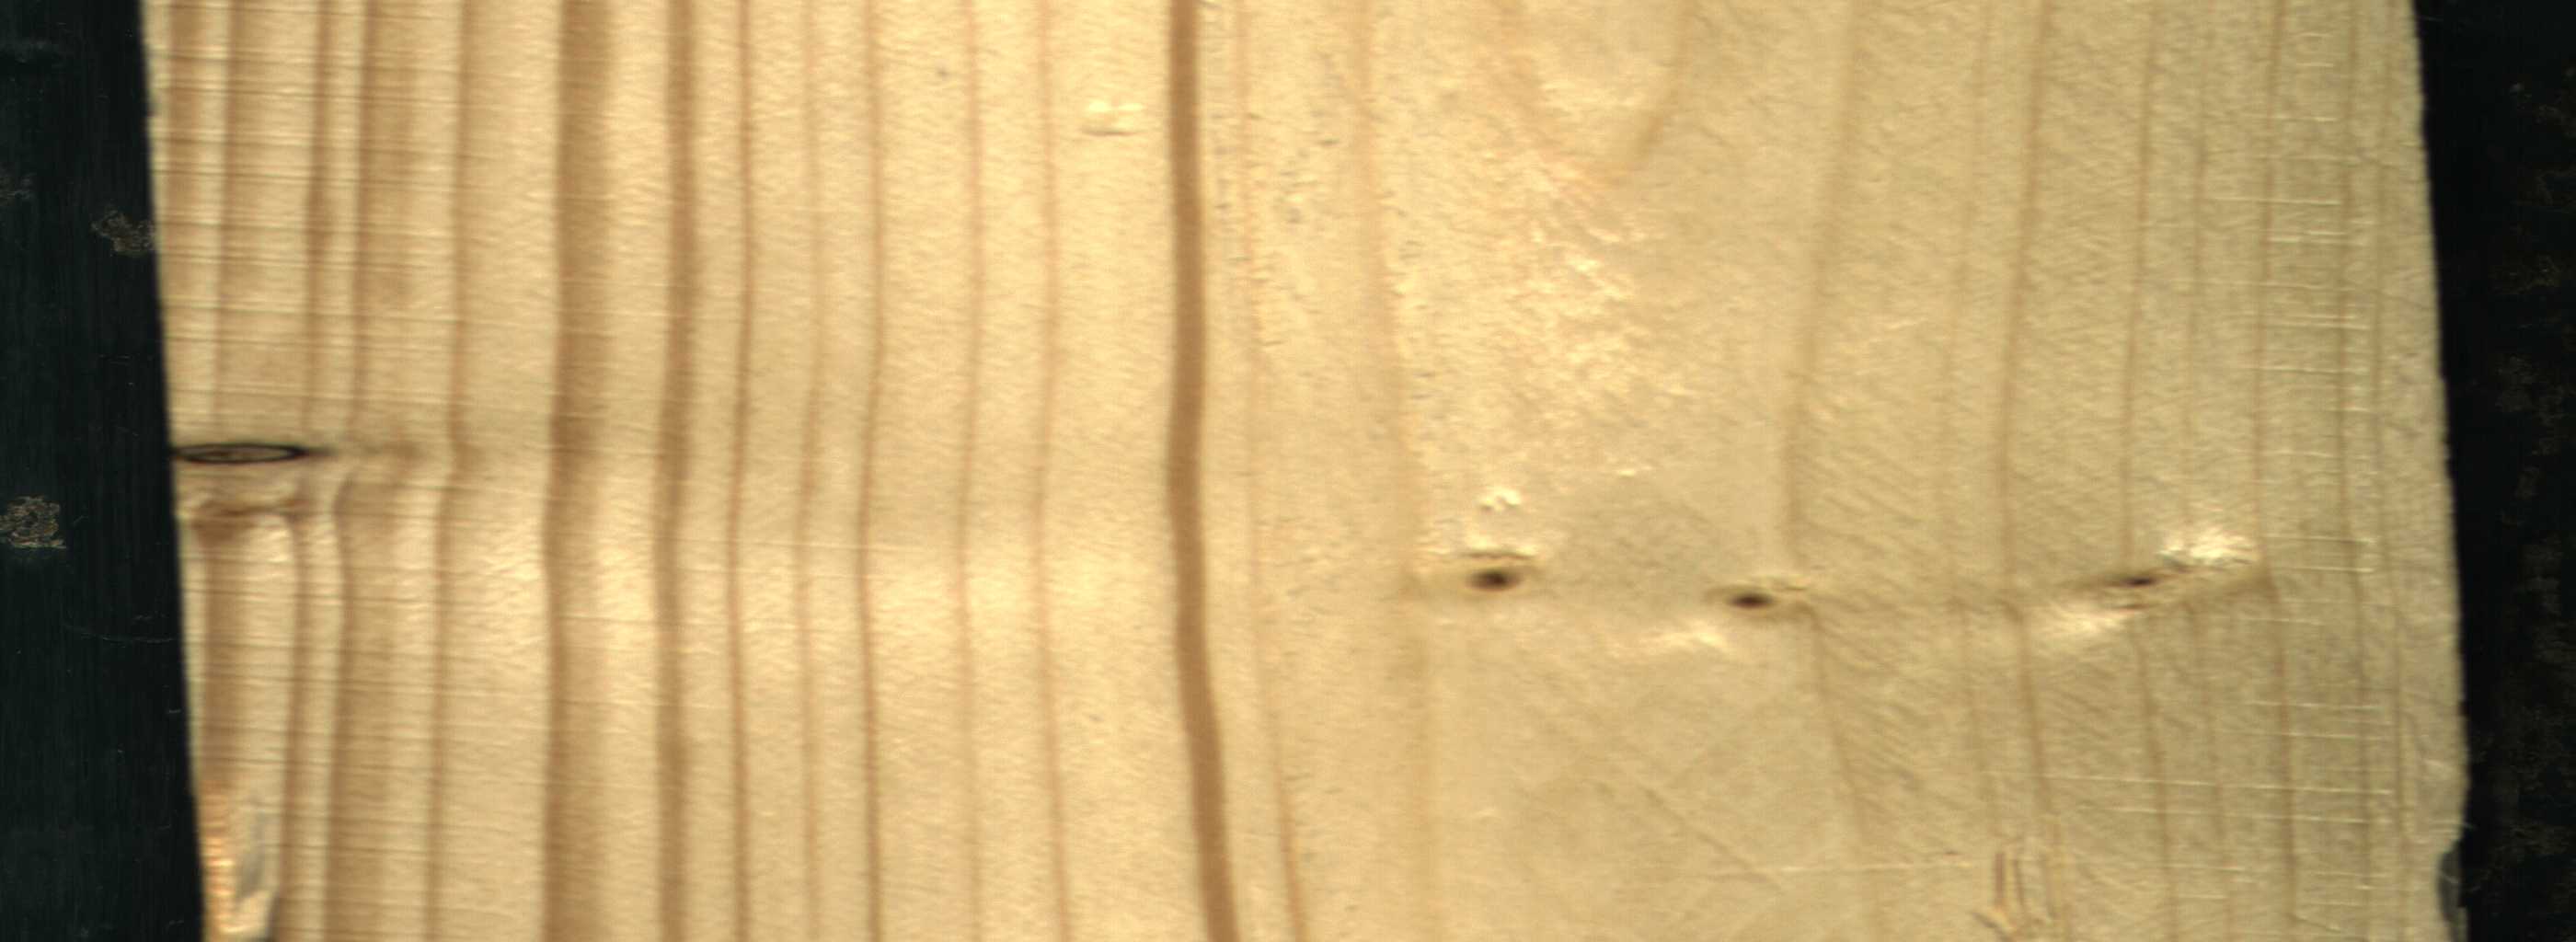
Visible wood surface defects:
Quartzity
Dead_Knot
Live_Knot
Live_Knot
Live_Knot